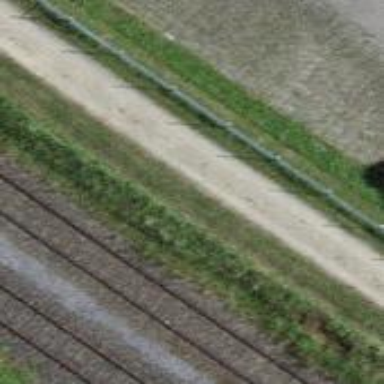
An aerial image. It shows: Track with fine gravel surface of grade2 quality.